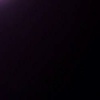
Label: space